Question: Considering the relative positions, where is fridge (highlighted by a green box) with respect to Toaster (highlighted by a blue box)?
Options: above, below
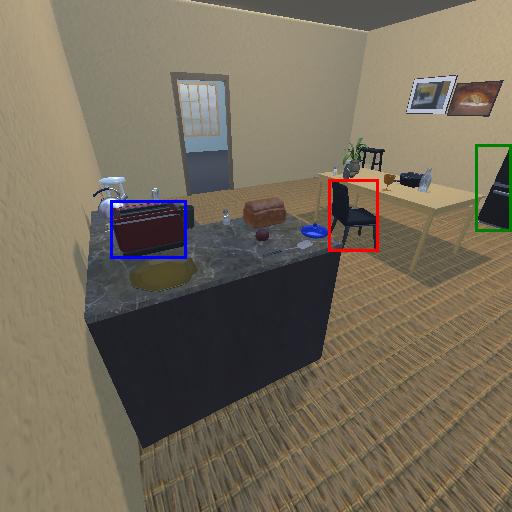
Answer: above